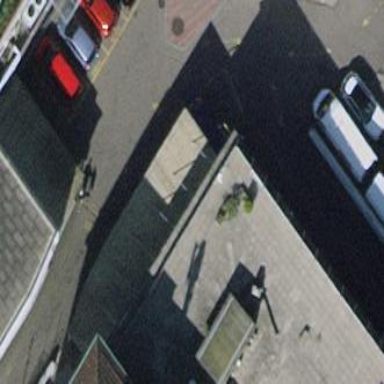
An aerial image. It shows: View of roof of building.